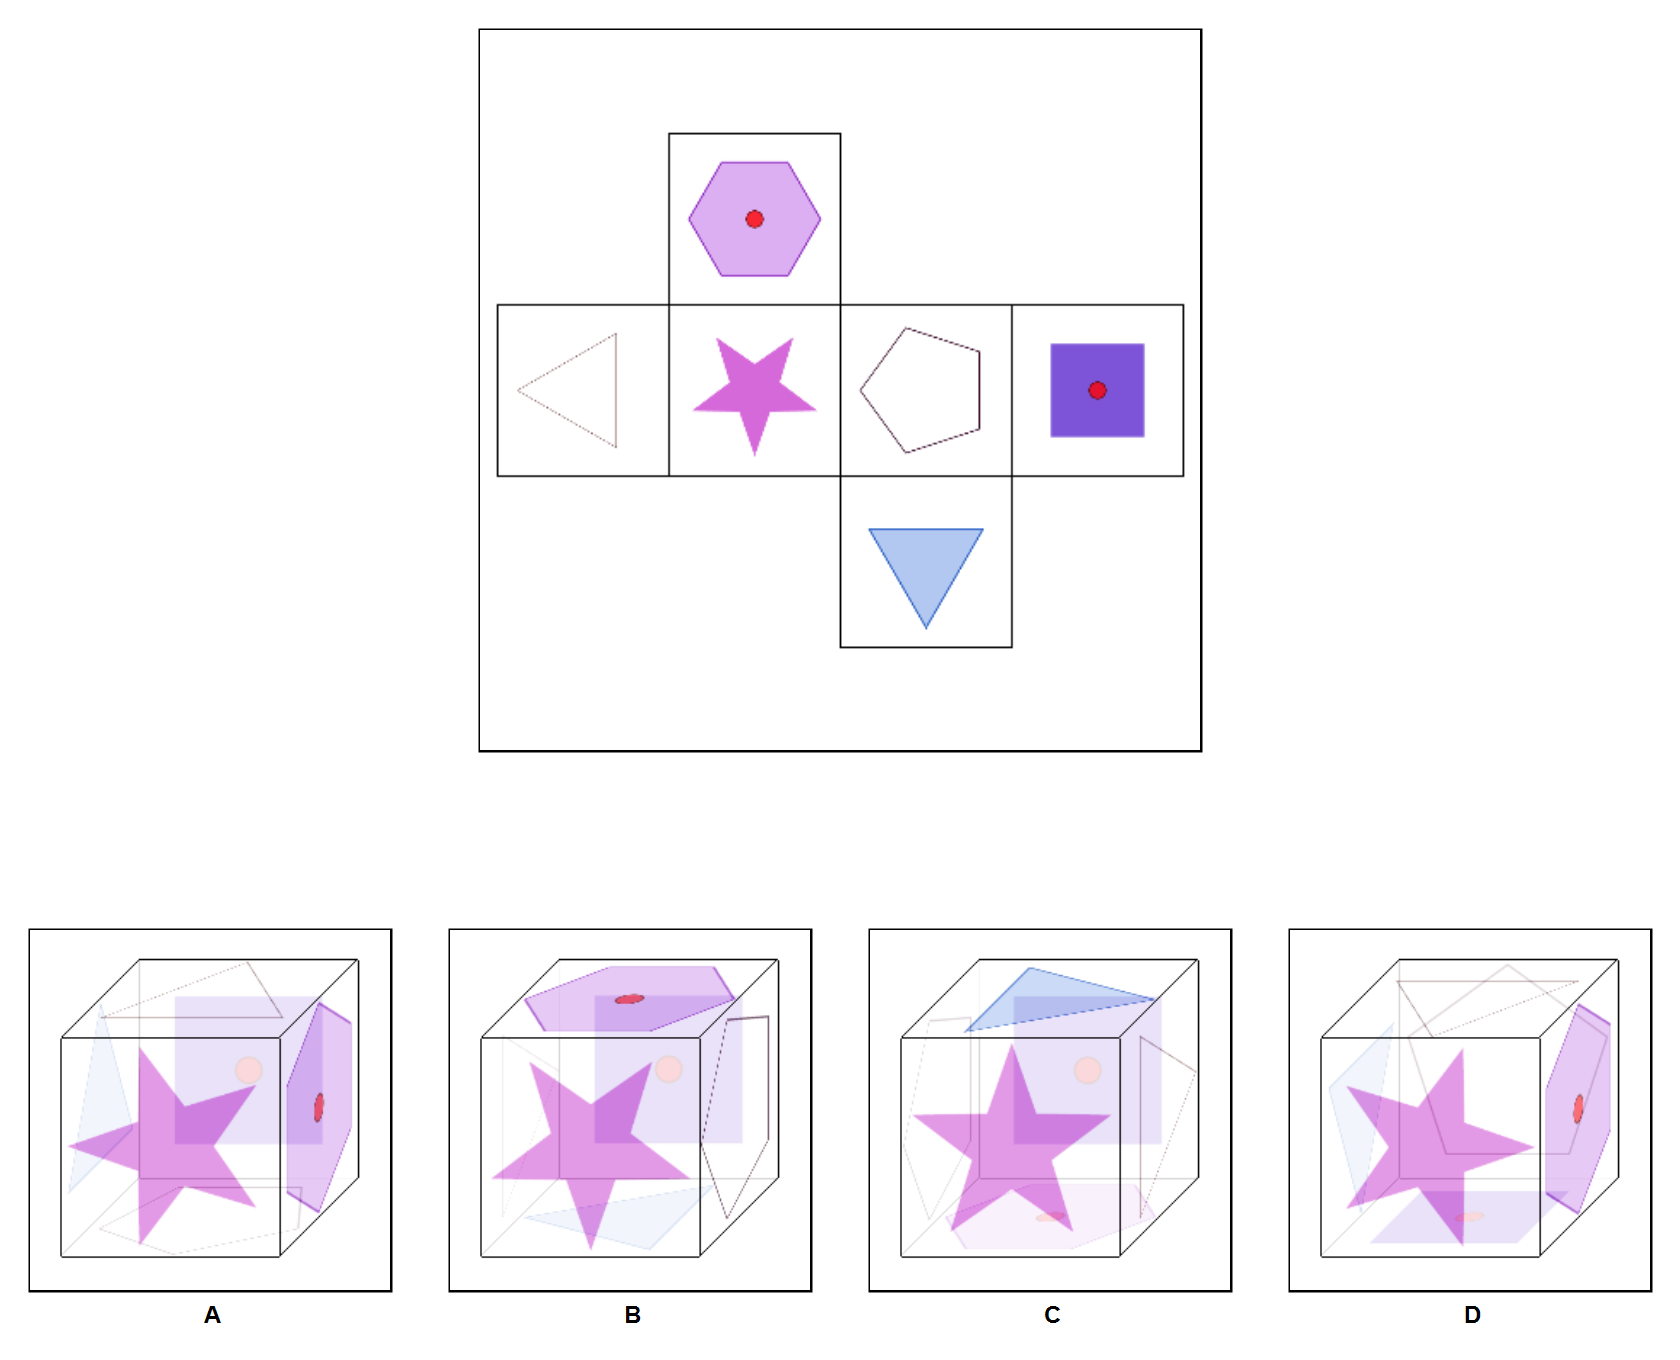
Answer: D